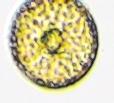
Label: Coscinodiscus